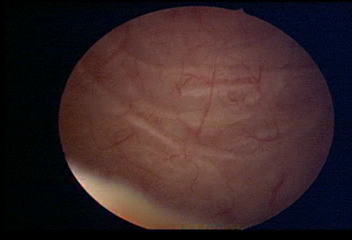
Modality: WLC
Class: Normal mucosa
Bladder cancer association: No